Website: walmart
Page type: address-validator
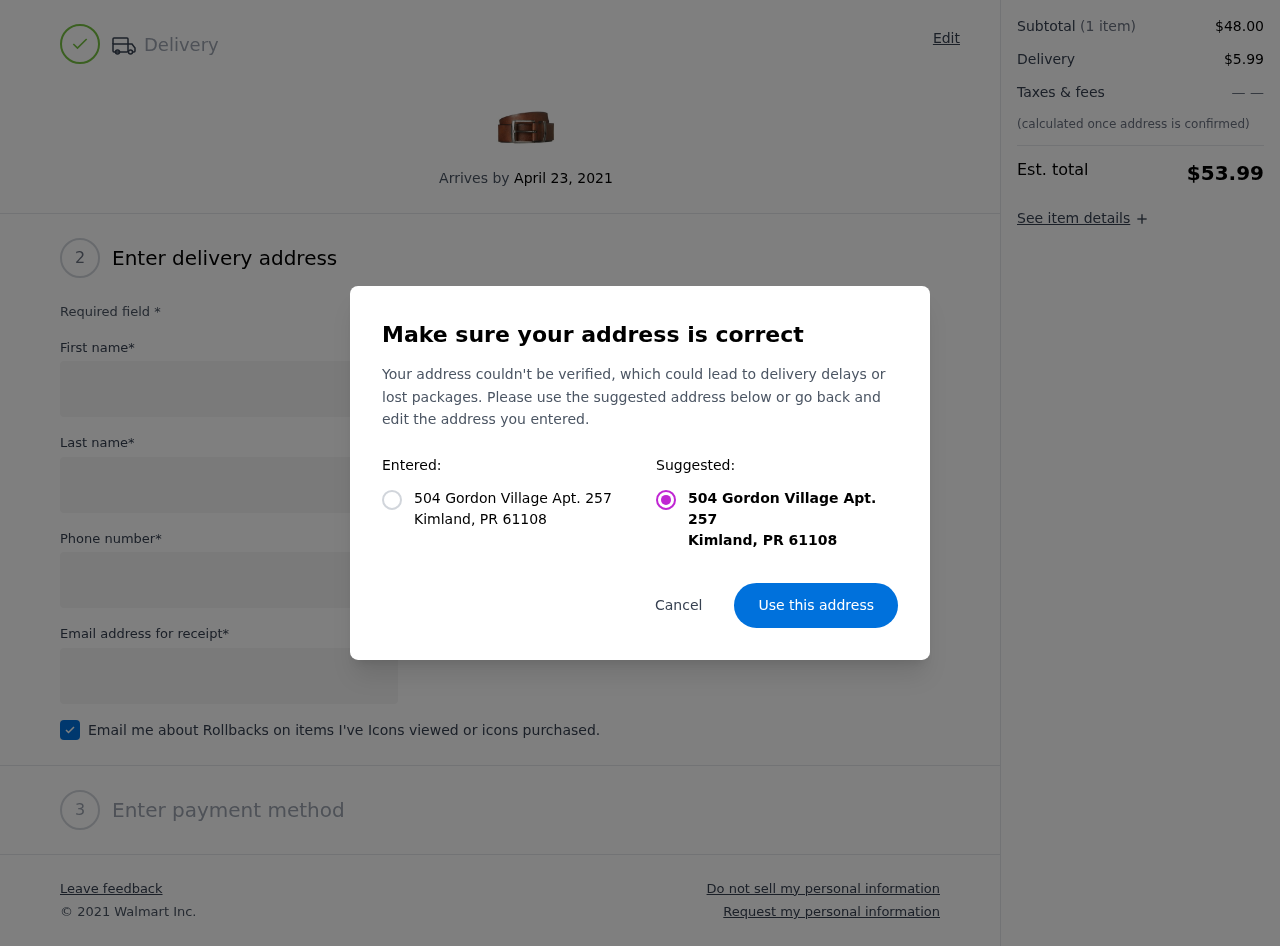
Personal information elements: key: PII_CITY
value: Kimland
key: PII_POSTCODE
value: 61108
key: PII_STATE_ABBR
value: PR
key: PII_STREET
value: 504 Gordon Village Apt. 257
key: PII_FIRSTNAME
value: Emily
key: PII_LASTNAME
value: Fuentes
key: PII_STREET2
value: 9487 Griffin Cape
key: PII_PHONE
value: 4458068123
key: PII_EMAIL
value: efuentes@hotmail.com
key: PII_STATE
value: PR
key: PII_POSTCODE_FULL
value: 61108
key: PII_POSTCODE_NUMERIC
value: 61108
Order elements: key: ORDER_DELIVERY_DATE
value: April 23, 2021
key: ORDER_SUBTOTAL
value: $48.00
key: ORDER_SHIPPING_COST
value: $5.99
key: ORDER_TOTAL
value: $53.99